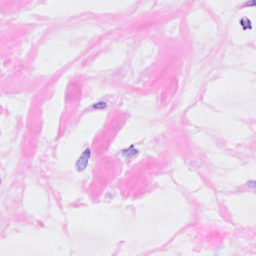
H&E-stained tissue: Breast